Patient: sex M, age 46
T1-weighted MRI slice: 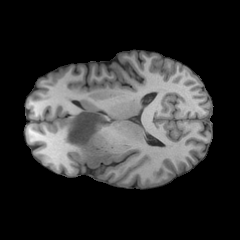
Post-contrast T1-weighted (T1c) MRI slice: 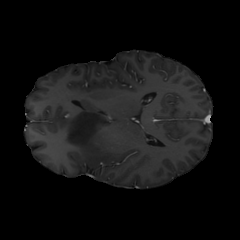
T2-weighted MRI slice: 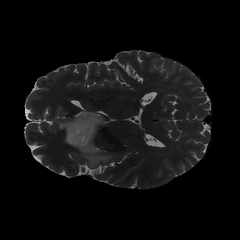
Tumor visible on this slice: yes
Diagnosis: Astrocytoma, IDH-mutant
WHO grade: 2